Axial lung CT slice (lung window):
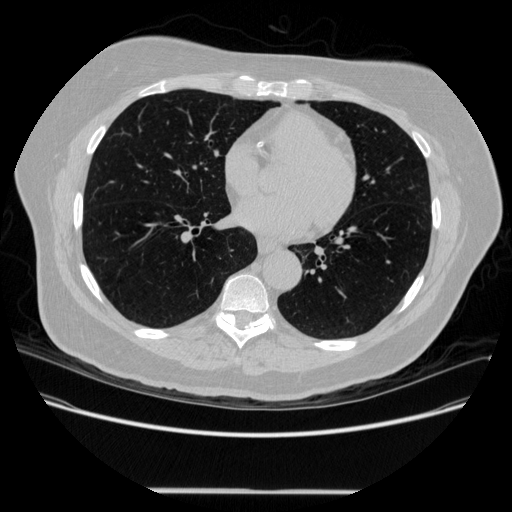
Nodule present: no